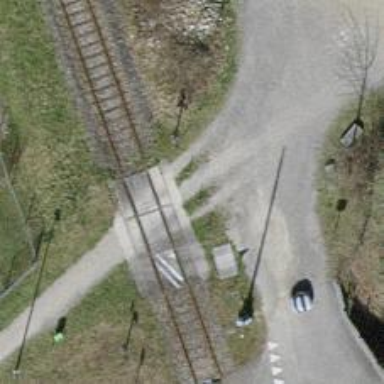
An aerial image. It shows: Footway with gravel surface.